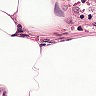
Metastatic tissue present: no